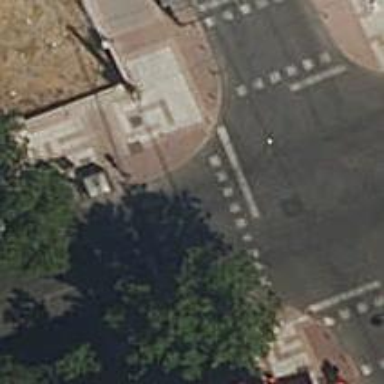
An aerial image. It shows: Crossing with traffic signals.